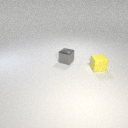
small yellow rubber cube in front of small gray metal cube